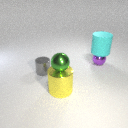
small green metal sphere above large yellow metal cylinder